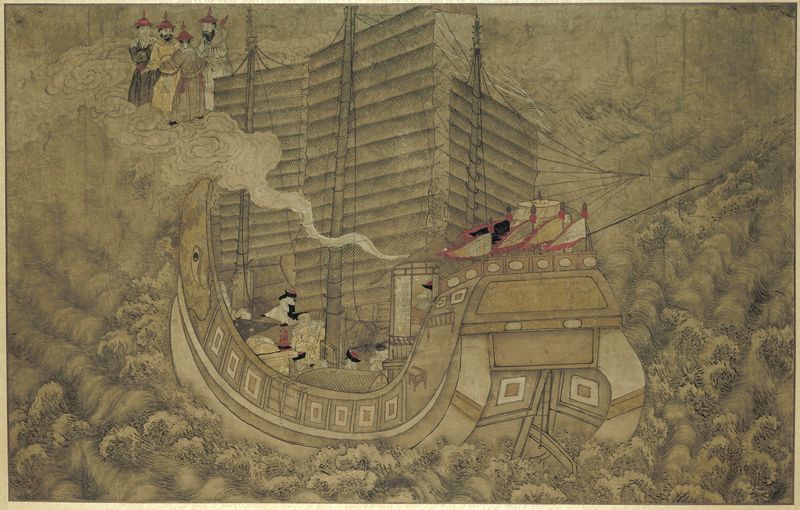
Titel: Een schip met slapende bemanning
Standort: Amsterdam
Institution: Rijksmuseum
Schlagwörter: mann, meer, wasser, braun, fenster, hut, männer, rot, leinen, rauch, handel, schiff, segel, welle, wellen, fahnen, mast, segelschiff, sturm, wehen, wogen, links, china, mittelalter, flaggen, weise, reisen, kajüte, waren, chinesen, dschunke, schiff asien menschen segel, rauch meer, dshunke